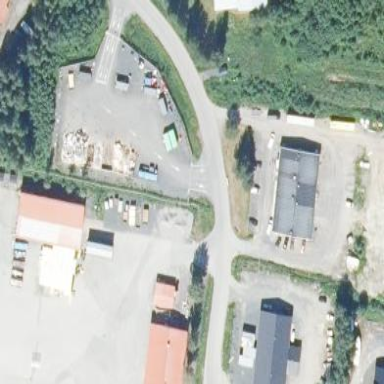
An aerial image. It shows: Recycling center for various types of waste.